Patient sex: M
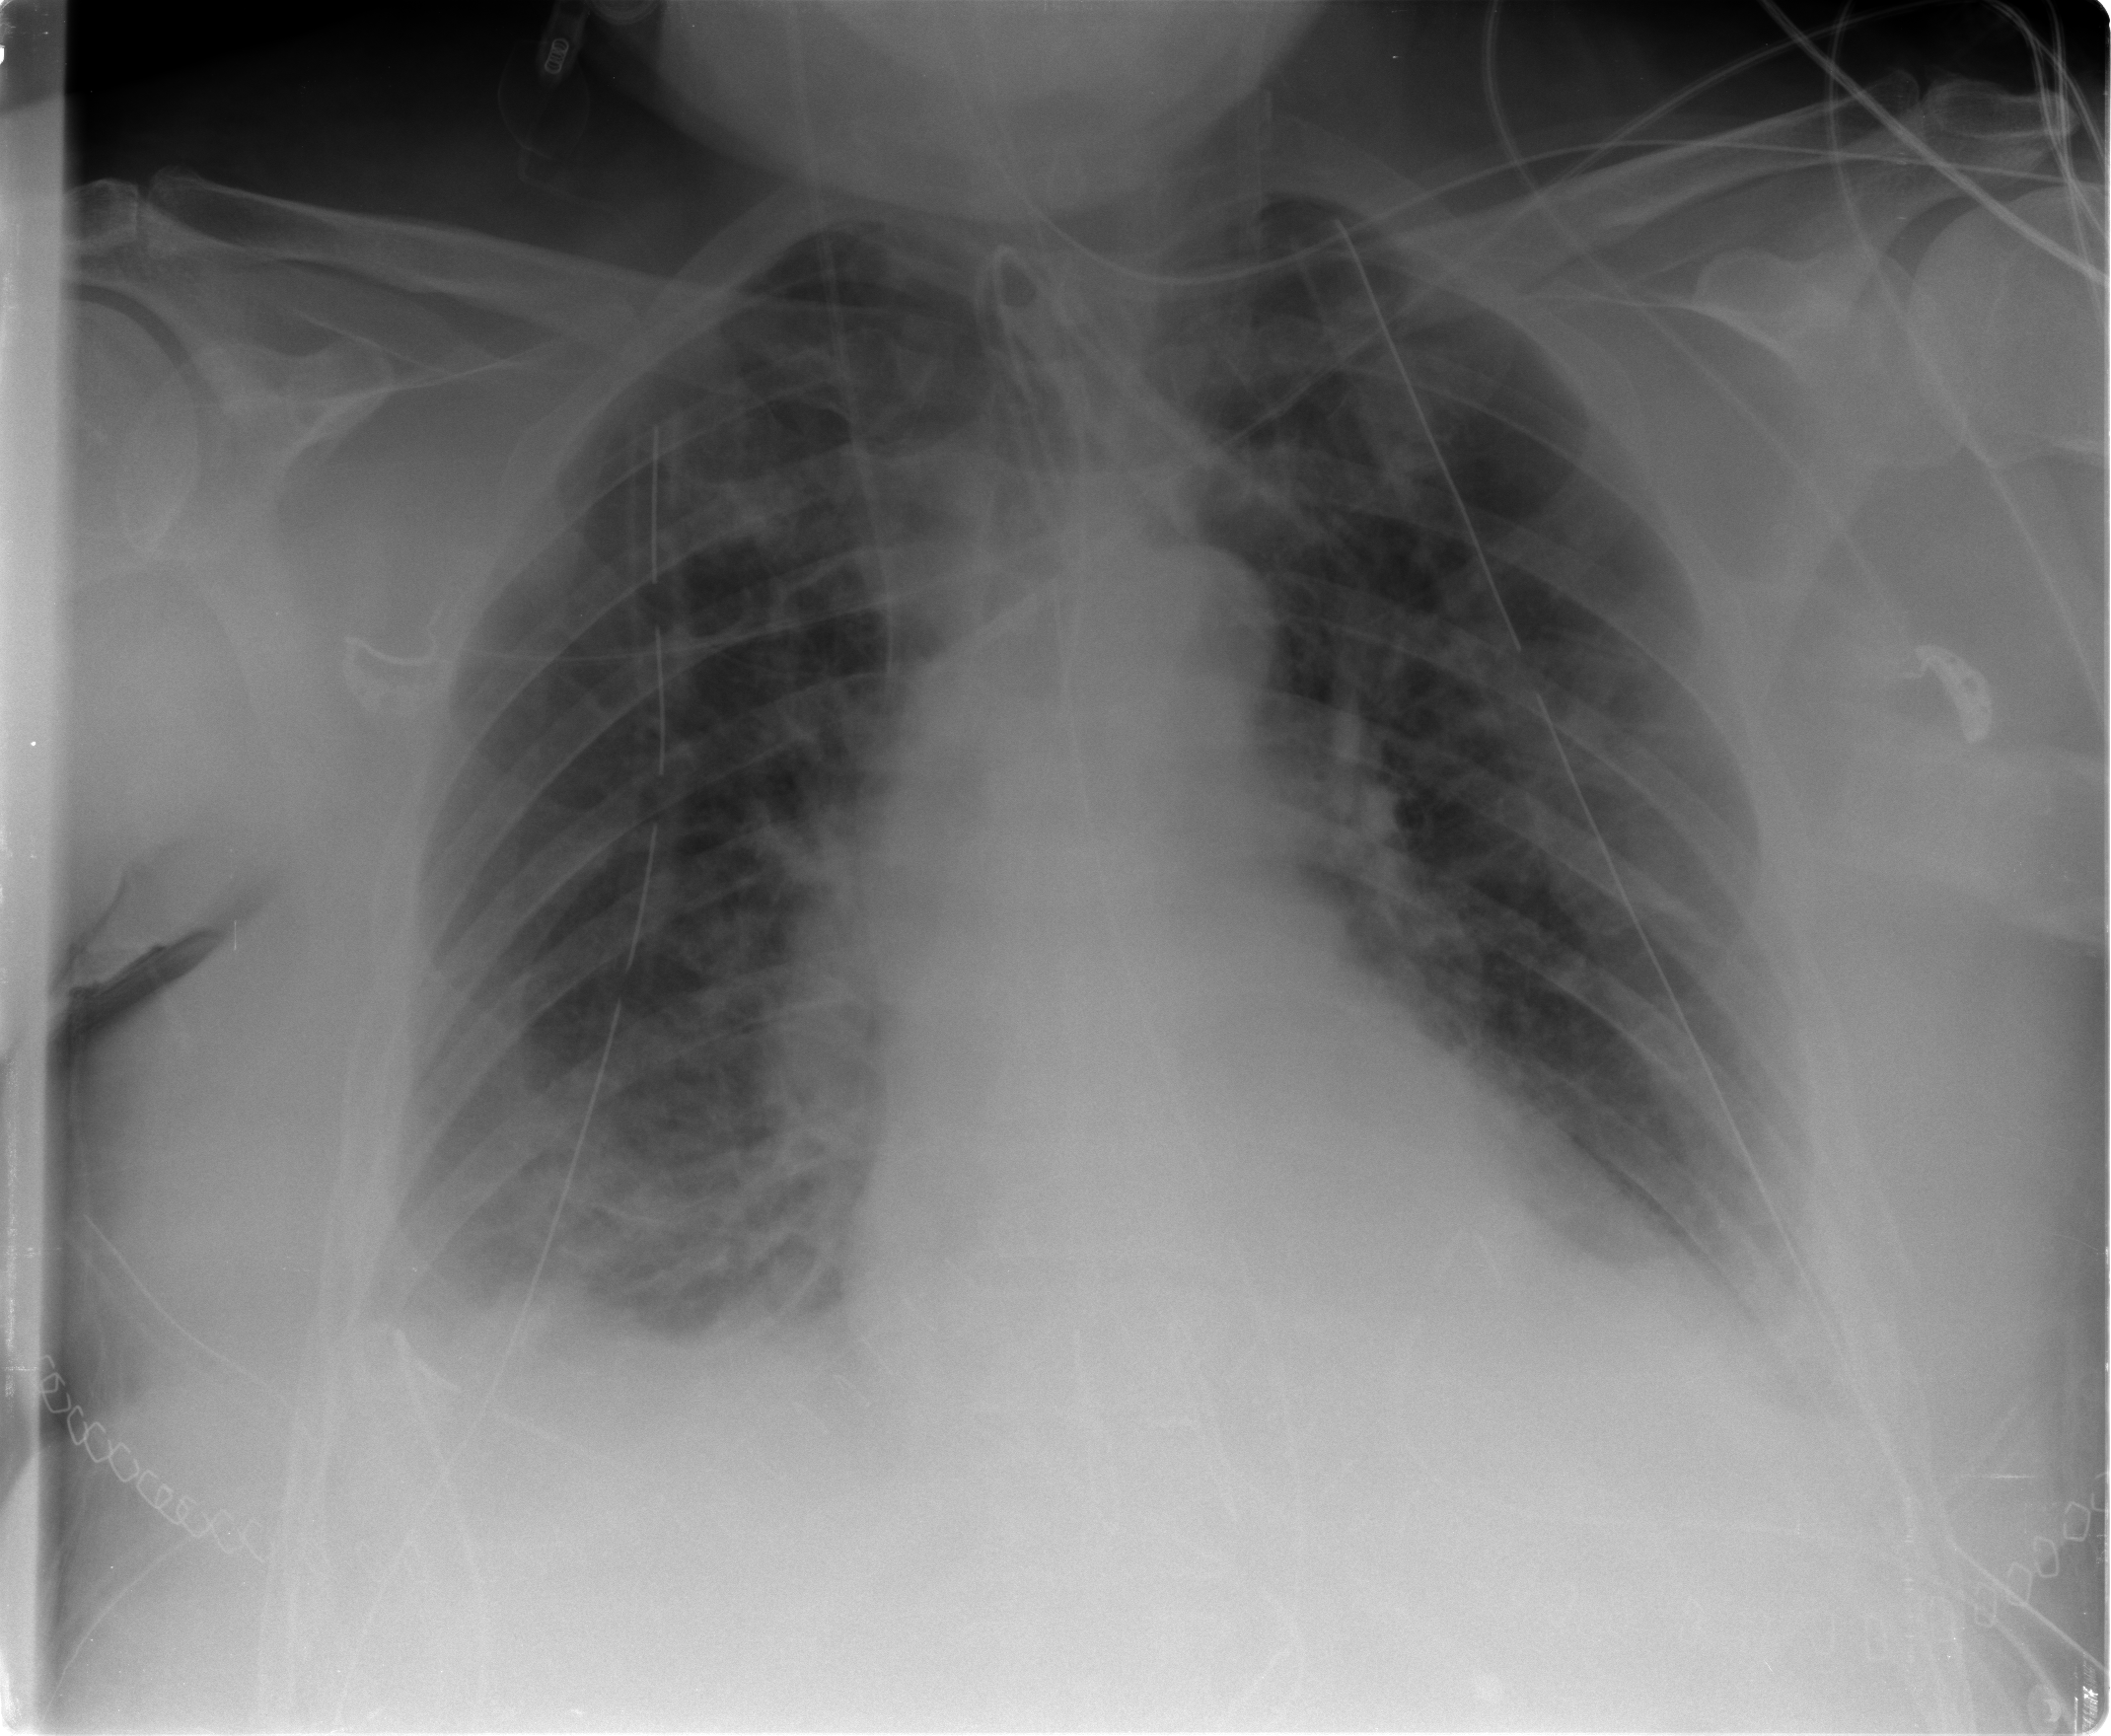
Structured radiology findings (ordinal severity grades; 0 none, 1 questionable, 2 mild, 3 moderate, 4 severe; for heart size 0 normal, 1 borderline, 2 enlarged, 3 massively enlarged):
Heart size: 2
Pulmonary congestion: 2
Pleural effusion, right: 2
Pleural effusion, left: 2
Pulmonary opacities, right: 1
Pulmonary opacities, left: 0
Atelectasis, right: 2
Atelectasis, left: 2